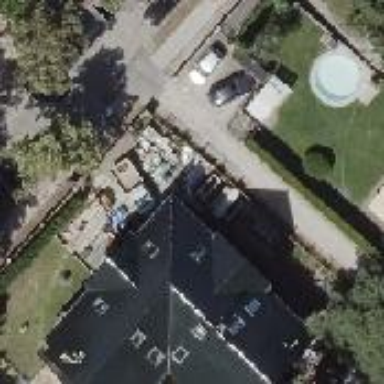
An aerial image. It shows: Detached building with gabled roof.